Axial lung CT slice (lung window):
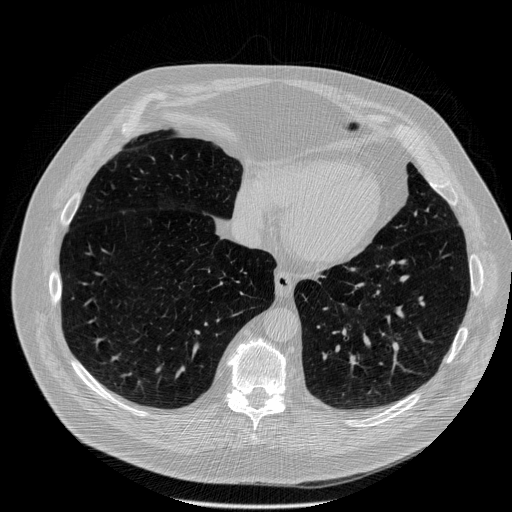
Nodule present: no